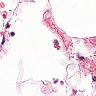
Metastatic tissue present: no